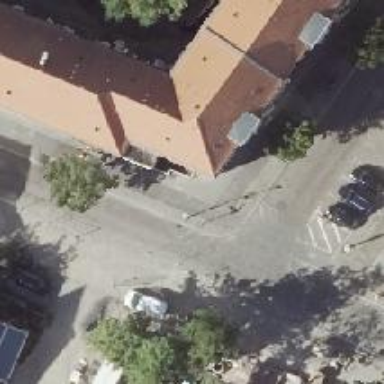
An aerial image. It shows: Sidewalk.